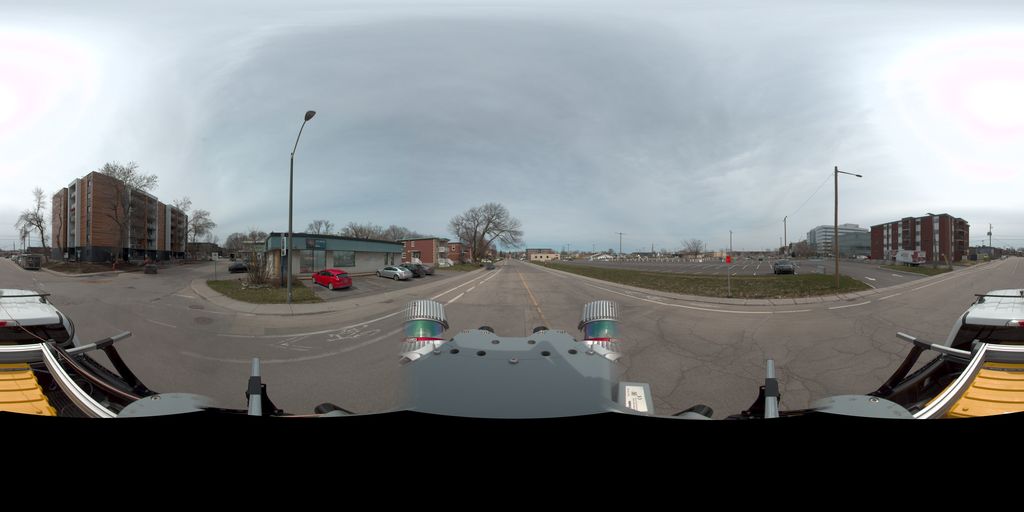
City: quebec_city